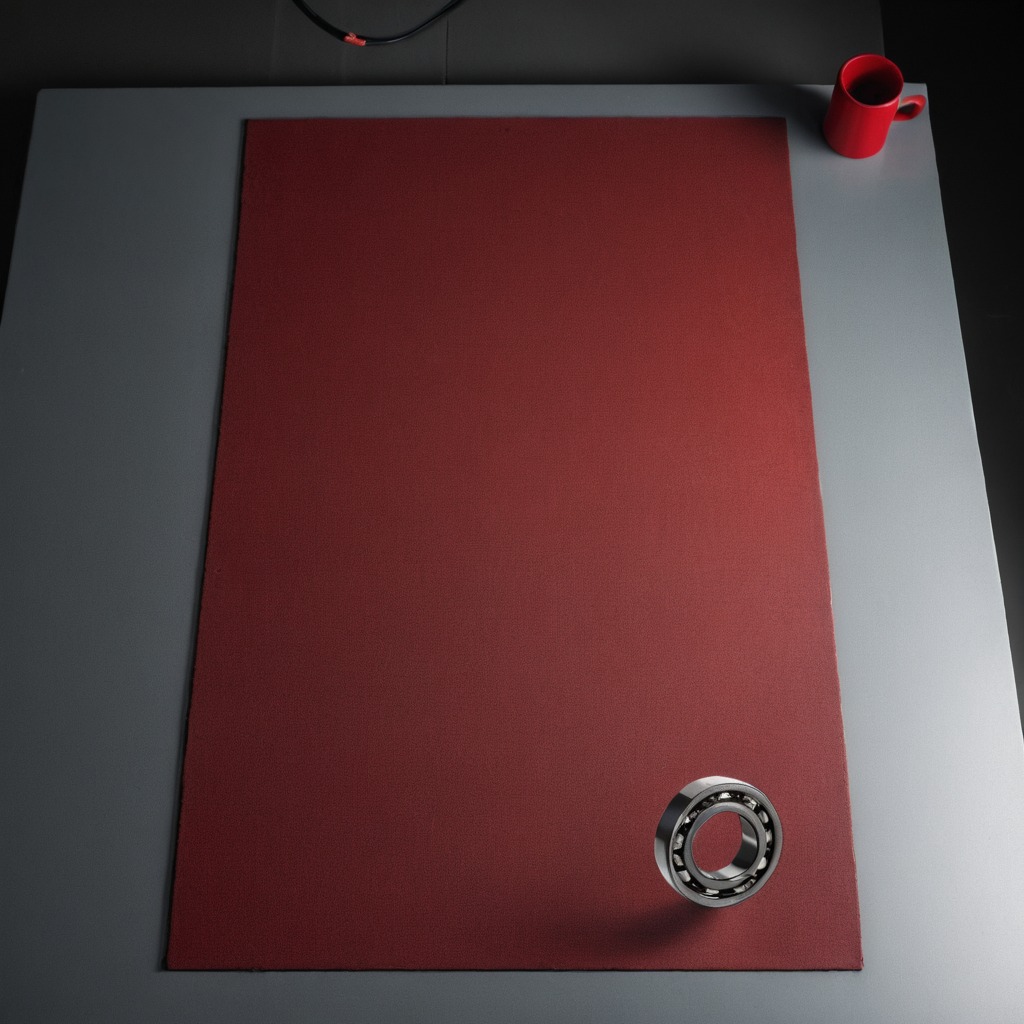
A metal ball bearing is lying on the clean granite tabletop beneath the red rubber mat inside a workshop under bright overhead lighting crisp shadows high clarity worn but beneath the mat